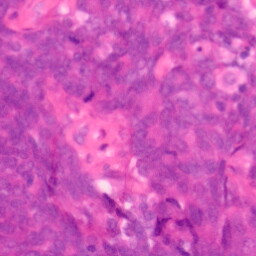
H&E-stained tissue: Colon